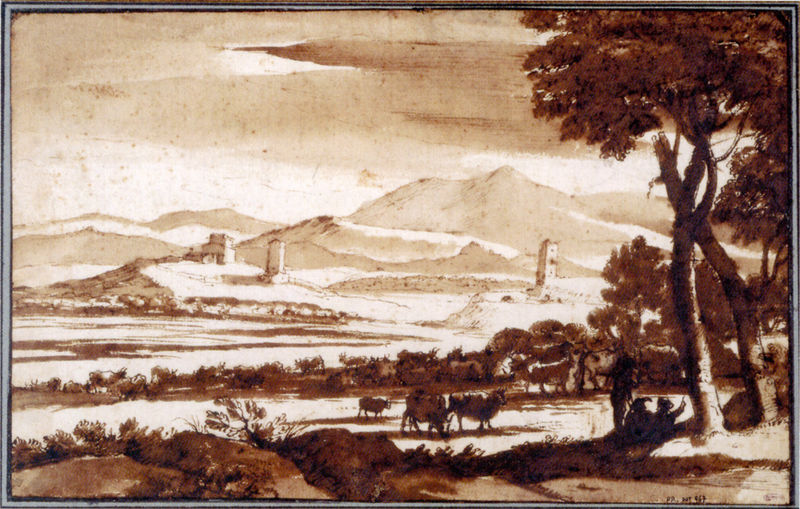
Titel: Landschaft mit 'Ruhe auf der Flucht nach Ägypten'
Künstler: Claude Lorrain
Standort: London
Institution: British Museum
Schlagwörter: baum, berg, blätter, dunkel, himmel, laub, mann, schatten, weiß, wolken, aquarell, baumstämme, bäume, fluss, landschaft, menschen, ocker, sitzen, äste, braun, hell, hintergrund, licht, männer, schwarz, vordergrund, zeichnung, gebäude, gras, haus, rasen, rot, tiere, wiese, wolke, beige, malerei, rahmen, stehen, steine, ebene, einsamkeit, ferne, gräser, horizont, hügel, kühe, natur, strauch, vieh, weide, weite, zweige, busch, büsche, einsam, gebüsch, gewässer, sträucher, tal, wald, anhöhe, turm, liegen, ansicht, ort, berge, gebirge, gipfel, herde, kuh, monochrom, rind, alm, hügellandschaft, grisaille, sepia, figuren, waldrand, tusche, ruine, rinder, burg, weiden, türme, alpen, festung, lichtung, radierung, ruinen, hirsch, rinde, blattwerk, hörner, hänge, goethe, kupferstich, schafe, ochsen, hirte, hirten, schäfer, äsen, ziege, rötel, gewölk, lavierung, lasur, bauten, kalb, ziegen, mittelgrund, bauwerke, kamel, häuserr, mittelgrundhintergrund, sträucger